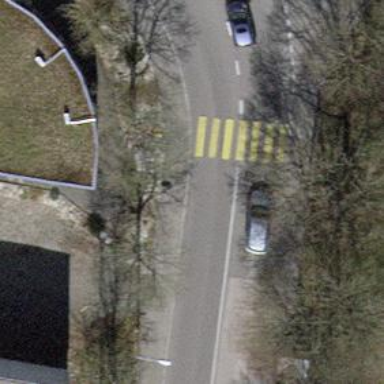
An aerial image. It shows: Zebra crossing on the road.